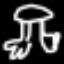
Label: frog